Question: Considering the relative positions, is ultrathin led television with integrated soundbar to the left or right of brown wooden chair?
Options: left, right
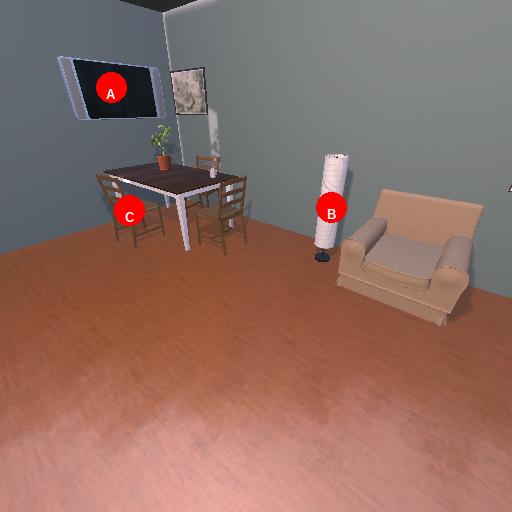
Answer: left